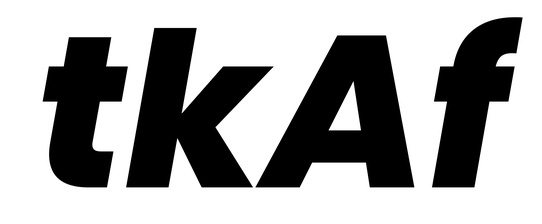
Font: Poppins-ExtraBoldItalic